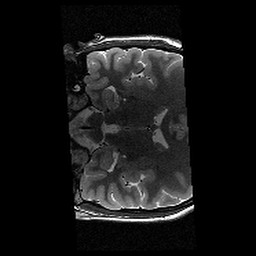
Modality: T2w
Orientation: coronal
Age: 13
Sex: female
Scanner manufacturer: siemens
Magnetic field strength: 3 T
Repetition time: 8.46 s
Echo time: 0.067 s